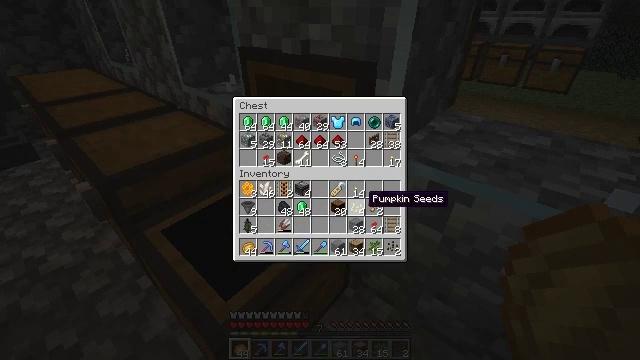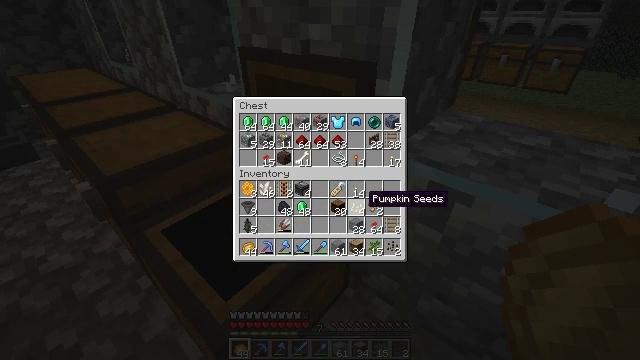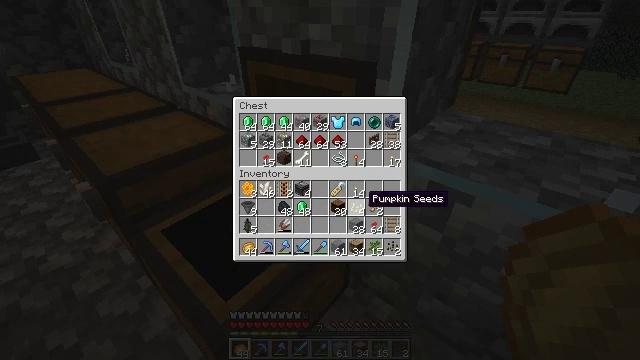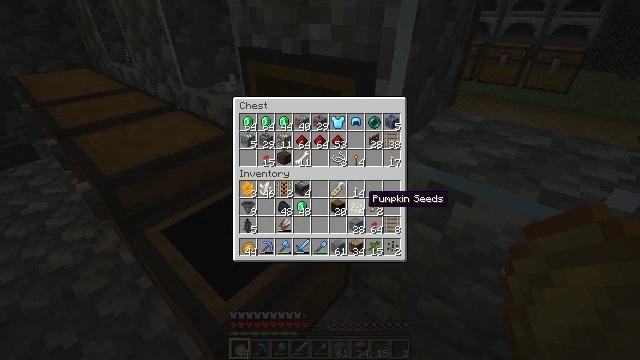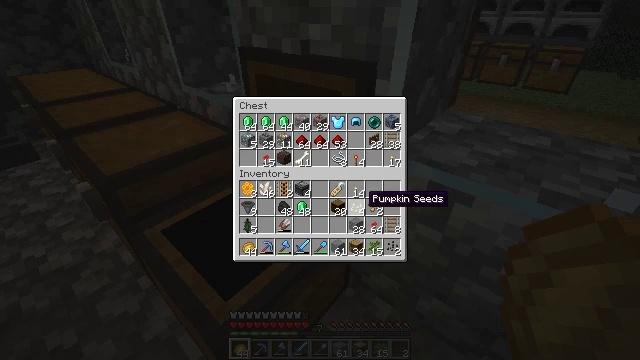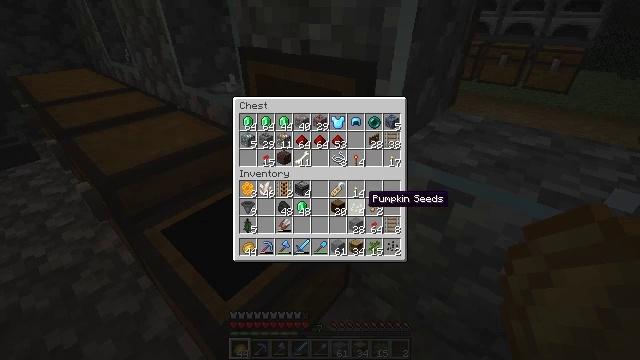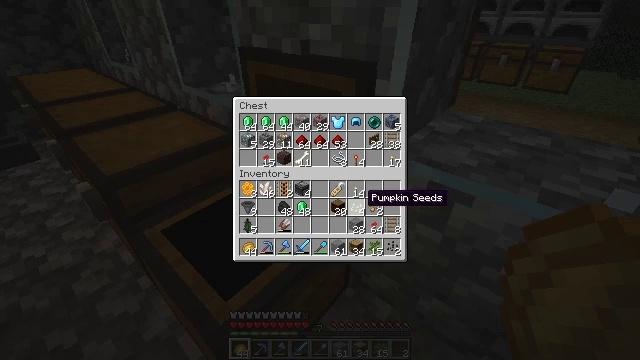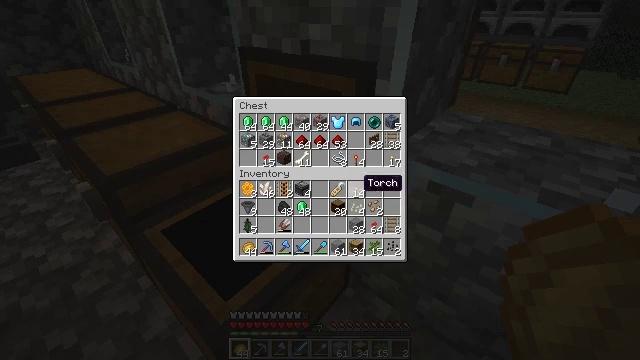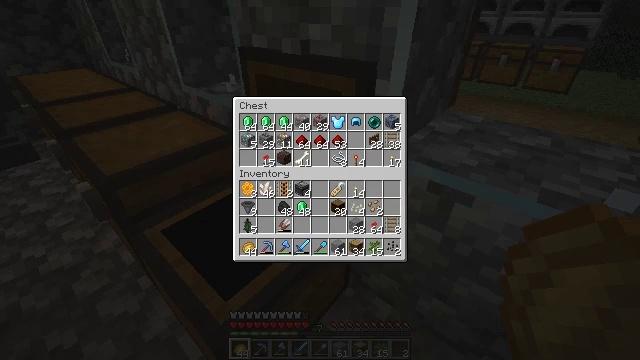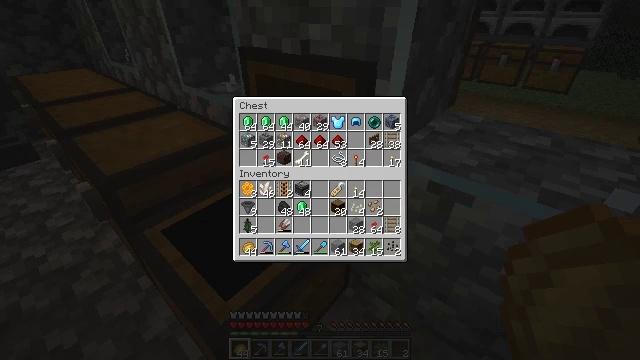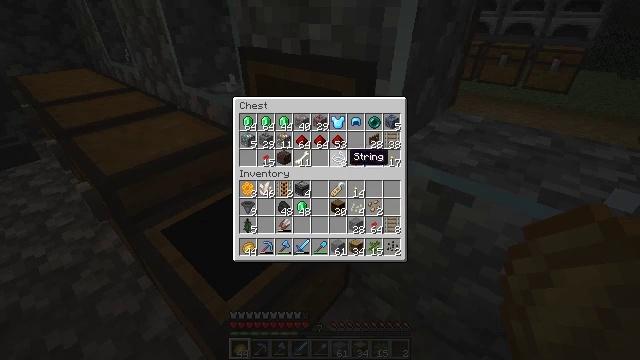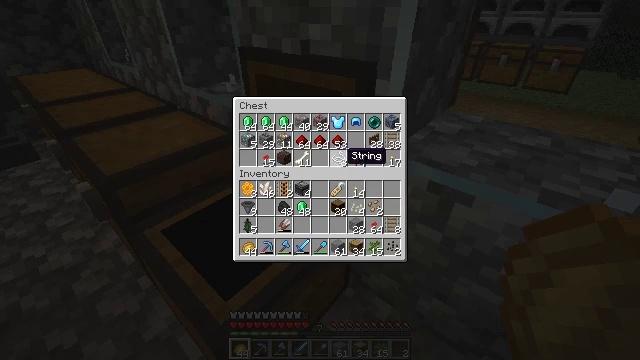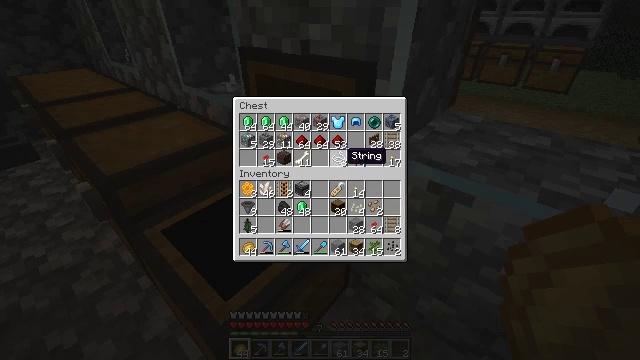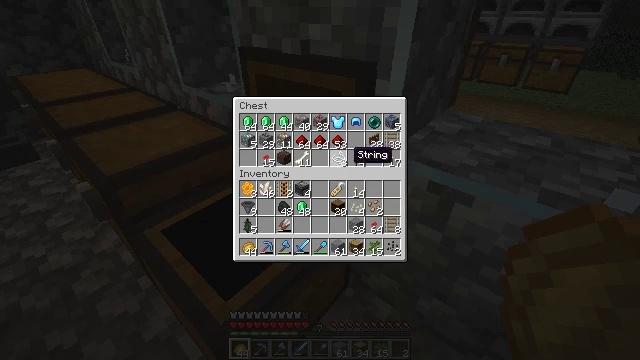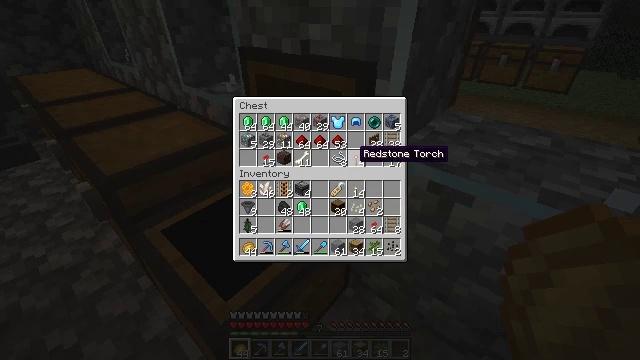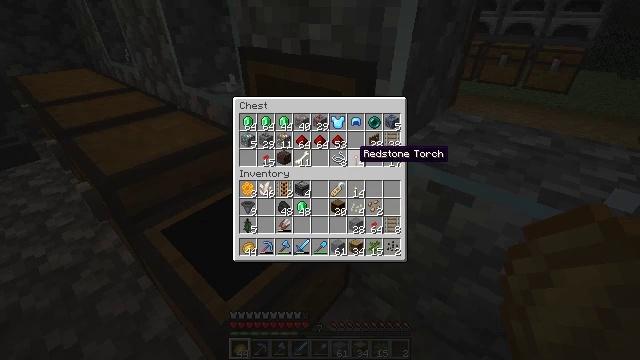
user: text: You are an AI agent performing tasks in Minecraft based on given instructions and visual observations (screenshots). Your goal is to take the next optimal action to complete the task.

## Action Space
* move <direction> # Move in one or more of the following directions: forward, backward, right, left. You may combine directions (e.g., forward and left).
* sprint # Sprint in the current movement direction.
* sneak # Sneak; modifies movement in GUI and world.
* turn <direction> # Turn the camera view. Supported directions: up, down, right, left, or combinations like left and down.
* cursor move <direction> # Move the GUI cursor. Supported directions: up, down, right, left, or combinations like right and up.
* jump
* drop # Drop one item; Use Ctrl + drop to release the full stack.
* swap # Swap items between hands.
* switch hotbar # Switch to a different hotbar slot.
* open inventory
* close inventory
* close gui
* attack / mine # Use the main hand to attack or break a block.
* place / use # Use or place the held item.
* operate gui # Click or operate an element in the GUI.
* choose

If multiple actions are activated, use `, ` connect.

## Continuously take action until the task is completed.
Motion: motion action
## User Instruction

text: Recover the brewing stand by mining it.
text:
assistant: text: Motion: sneak
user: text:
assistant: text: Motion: sneak
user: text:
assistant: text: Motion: sneak
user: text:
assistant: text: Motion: sneak
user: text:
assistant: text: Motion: sneak
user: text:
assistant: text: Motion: sneak
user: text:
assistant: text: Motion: sneak, cursor move up
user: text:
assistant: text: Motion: sneak, cursor move up
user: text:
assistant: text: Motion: sneak
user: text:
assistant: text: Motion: sneak, cursor move left
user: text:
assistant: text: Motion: no_op
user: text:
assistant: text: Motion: no_op
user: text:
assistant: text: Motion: no_op
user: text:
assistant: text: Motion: no_op
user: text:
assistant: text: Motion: no_op
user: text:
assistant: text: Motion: no_op
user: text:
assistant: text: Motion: no_op
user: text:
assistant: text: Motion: no_op
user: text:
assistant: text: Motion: no_op
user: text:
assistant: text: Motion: no_op
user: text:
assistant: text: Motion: no_op
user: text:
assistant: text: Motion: no_op
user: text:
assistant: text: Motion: no_op
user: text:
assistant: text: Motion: no_op
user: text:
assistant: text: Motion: no_op
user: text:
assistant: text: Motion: no_op
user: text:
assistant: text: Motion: no_op
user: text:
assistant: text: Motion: no_op
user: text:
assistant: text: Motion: no_op
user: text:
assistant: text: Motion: no_op